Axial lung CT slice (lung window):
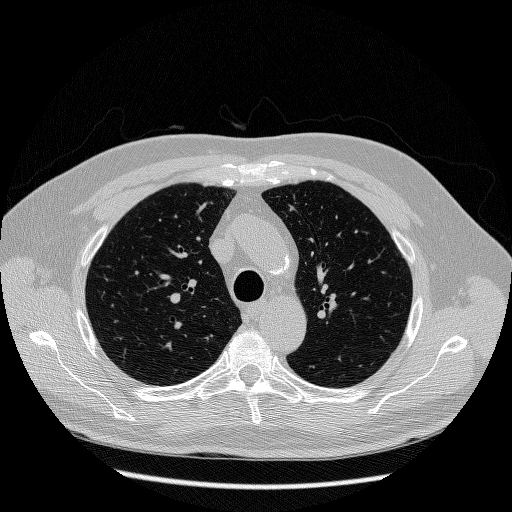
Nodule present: no